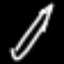
Label: pencil